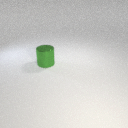
large green metal cylinder